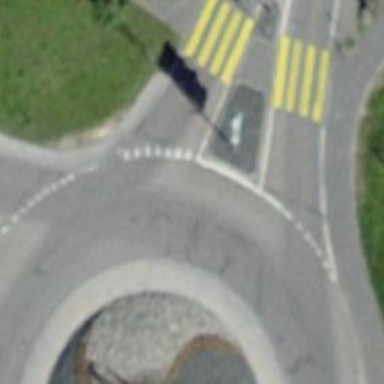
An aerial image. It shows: Road with "give way" sign.